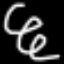
Label: squiggle